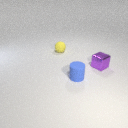
small blue rubber cylinder to the right of small yellow rubber sphere